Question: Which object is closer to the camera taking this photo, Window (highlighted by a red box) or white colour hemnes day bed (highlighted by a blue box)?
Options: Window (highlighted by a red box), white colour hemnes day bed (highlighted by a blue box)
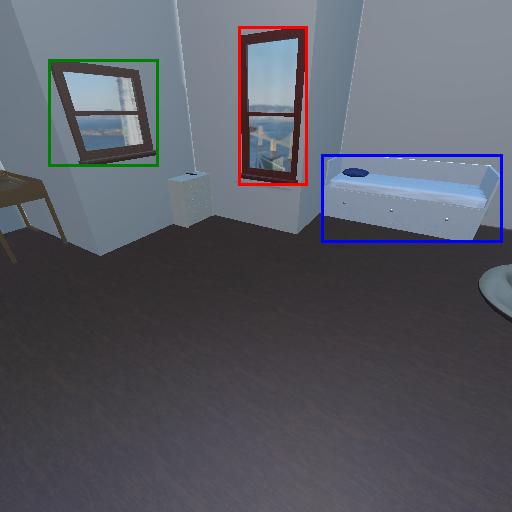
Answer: Window (highlighted by a red box)